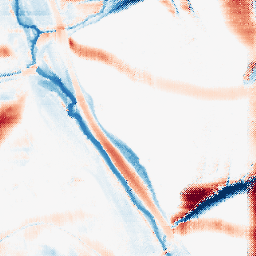
Category: morphological
Decomposition family: morphological_rect
Decomposition parameters: operation: average
width: 50
height: 20
Upsampling method: regularized
Upsampling parameters: scale: 4
lambda_reg: 0.1
Upsampling scale: 4